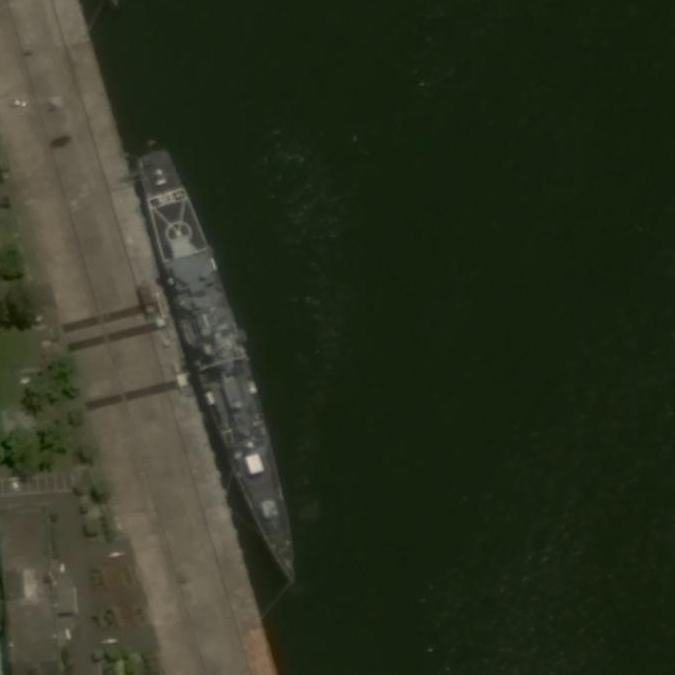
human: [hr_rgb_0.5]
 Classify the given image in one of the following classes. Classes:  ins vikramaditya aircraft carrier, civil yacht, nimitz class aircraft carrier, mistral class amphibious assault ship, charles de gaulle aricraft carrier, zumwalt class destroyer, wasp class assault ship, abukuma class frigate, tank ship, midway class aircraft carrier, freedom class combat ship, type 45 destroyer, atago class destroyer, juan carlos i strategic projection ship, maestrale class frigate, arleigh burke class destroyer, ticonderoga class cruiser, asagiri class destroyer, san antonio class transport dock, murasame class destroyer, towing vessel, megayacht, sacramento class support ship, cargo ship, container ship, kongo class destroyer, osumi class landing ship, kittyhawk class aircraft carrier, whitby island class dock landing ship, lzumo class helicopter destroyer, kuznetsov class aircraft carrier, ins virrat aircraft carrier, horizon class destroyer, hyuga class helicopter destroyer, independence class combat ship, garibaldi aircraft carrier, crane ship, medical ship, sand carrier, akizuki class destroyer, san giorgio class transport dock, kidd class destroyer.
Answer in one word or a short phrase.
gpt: Ticonderoga class cruiser